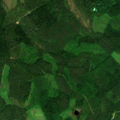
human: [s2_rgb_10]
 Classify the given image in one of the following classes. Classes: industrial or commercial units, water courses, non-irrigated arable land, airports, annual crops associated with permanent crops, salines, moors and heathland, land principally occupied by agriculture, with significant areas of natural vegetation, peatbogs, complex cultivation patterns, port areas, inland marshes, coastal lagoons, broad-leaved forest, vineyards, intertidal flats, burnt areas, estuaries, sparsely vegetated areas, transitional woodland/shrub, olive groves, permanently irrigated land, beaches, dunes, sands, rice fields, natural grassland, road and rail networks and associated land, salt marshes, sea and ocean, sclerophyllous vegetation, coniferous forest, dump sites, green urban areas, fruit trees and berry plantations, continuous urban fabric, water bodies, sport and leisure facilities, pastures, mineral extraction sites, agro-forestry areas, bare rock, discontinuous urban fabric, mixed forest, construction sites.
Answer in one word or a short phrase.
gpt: coniferous forest, mixed forest